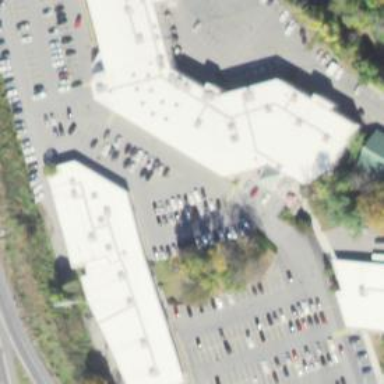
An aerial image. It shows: Retail building.